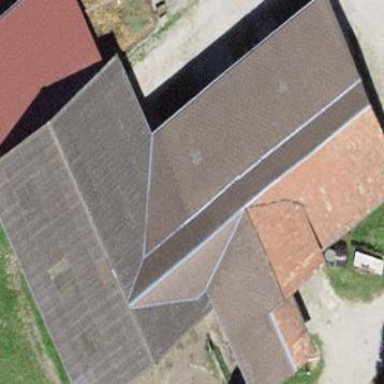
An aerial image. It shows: Barn.